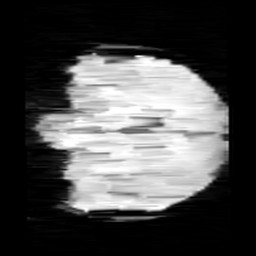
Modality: minIP
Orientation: coronal
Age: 10
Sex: female
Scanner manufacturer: siemens
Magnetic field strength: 3 T
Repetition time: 0.027 s
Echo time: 0.02 s